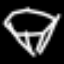
Label: diamond